Interaction volume radius: 5 \u00c5
Interaction volume height: 15 \u00c5
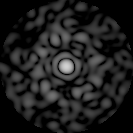
Disorder parameter: 0.8466